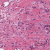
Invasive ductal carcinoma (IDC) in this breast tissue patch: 1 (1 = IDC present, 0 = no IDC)